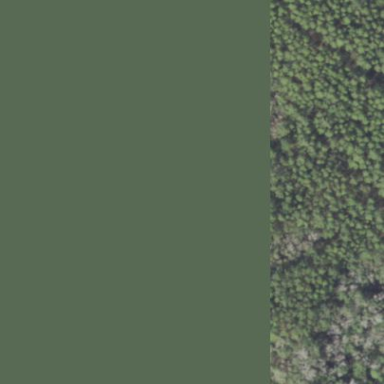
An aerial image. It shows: Mixed leaf woodland.